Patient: sex M, age 55
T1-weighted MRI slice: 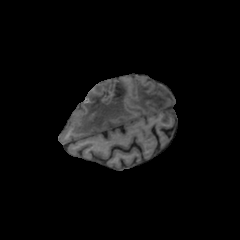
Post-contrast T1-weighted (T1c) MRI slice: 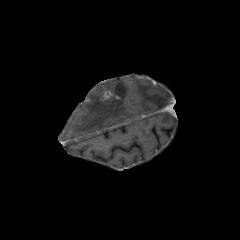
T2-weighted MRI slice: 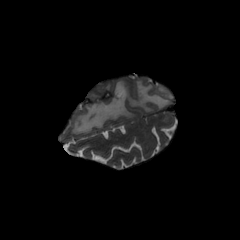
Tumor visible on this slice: yes
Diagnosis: Glioblastoma, IDH-wildtype
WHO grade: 4